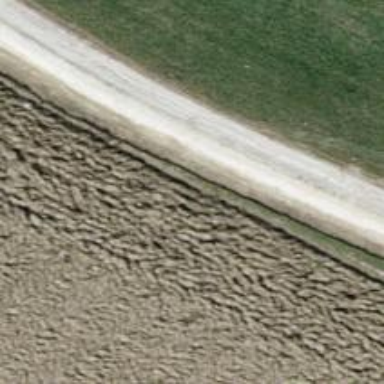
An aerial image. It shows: Track with compacted grade 2 surface.